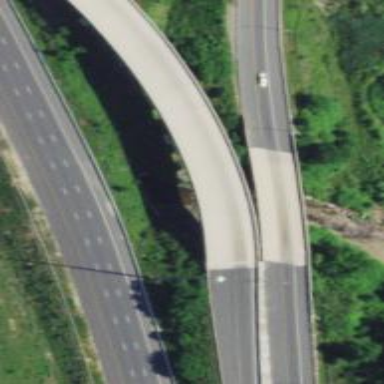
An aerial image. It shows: Motorway link bridge.